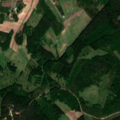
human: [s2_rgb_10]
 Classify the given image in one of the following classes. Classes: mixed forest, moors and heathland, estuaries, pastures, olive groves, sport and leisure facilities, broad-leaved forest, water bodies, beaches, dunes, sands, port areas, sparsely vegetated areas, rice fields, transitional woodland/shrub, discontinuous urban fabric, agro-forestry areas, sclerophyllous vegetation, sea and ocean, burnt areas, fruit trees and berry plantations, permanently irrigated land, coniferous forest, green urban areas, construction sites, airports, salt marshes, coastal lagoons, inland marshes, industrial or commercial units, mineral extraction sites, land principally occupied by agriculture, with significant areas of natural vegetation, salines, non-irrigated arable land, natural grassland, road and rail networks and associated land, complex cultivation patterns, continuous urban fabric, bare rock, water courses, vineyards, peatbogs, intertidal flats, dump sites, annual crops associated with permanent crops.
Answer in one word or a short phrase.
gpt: non-irrigated arable land, land principally occupied by agriculture, with significant areas of natural vegetation, coniferous forest, mixed forest